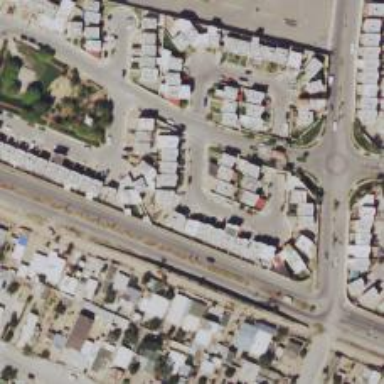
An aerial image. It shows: Residential road.